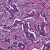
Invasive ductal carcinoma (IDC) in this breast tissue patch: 1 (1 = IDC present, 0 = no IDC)